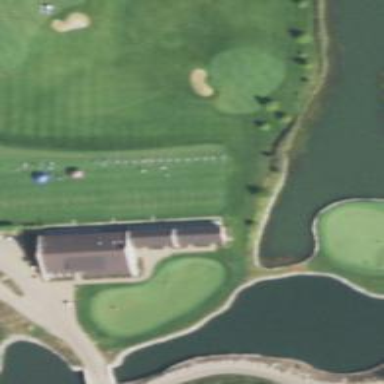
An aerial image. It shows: Pathway for golfing.